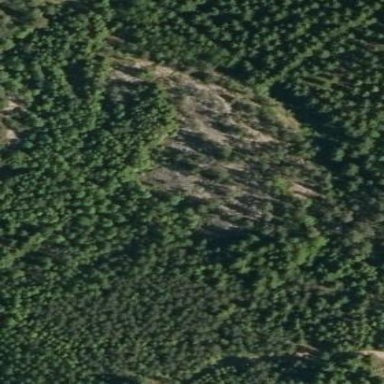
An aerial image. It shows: Landscape of bare rock.